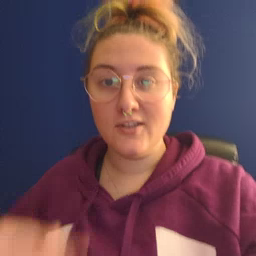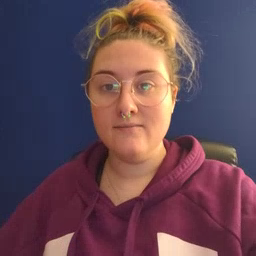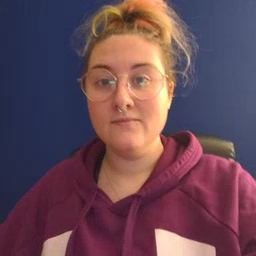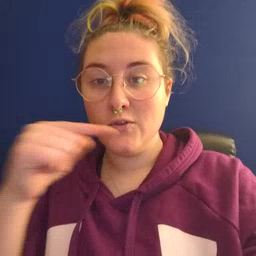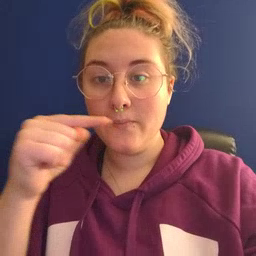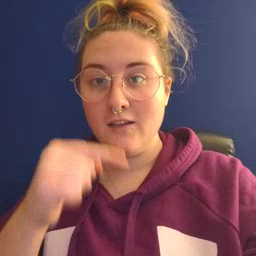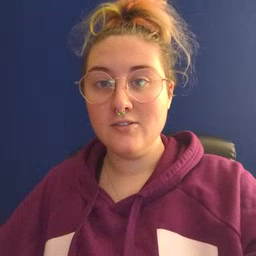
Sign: toothbrush